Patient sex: M
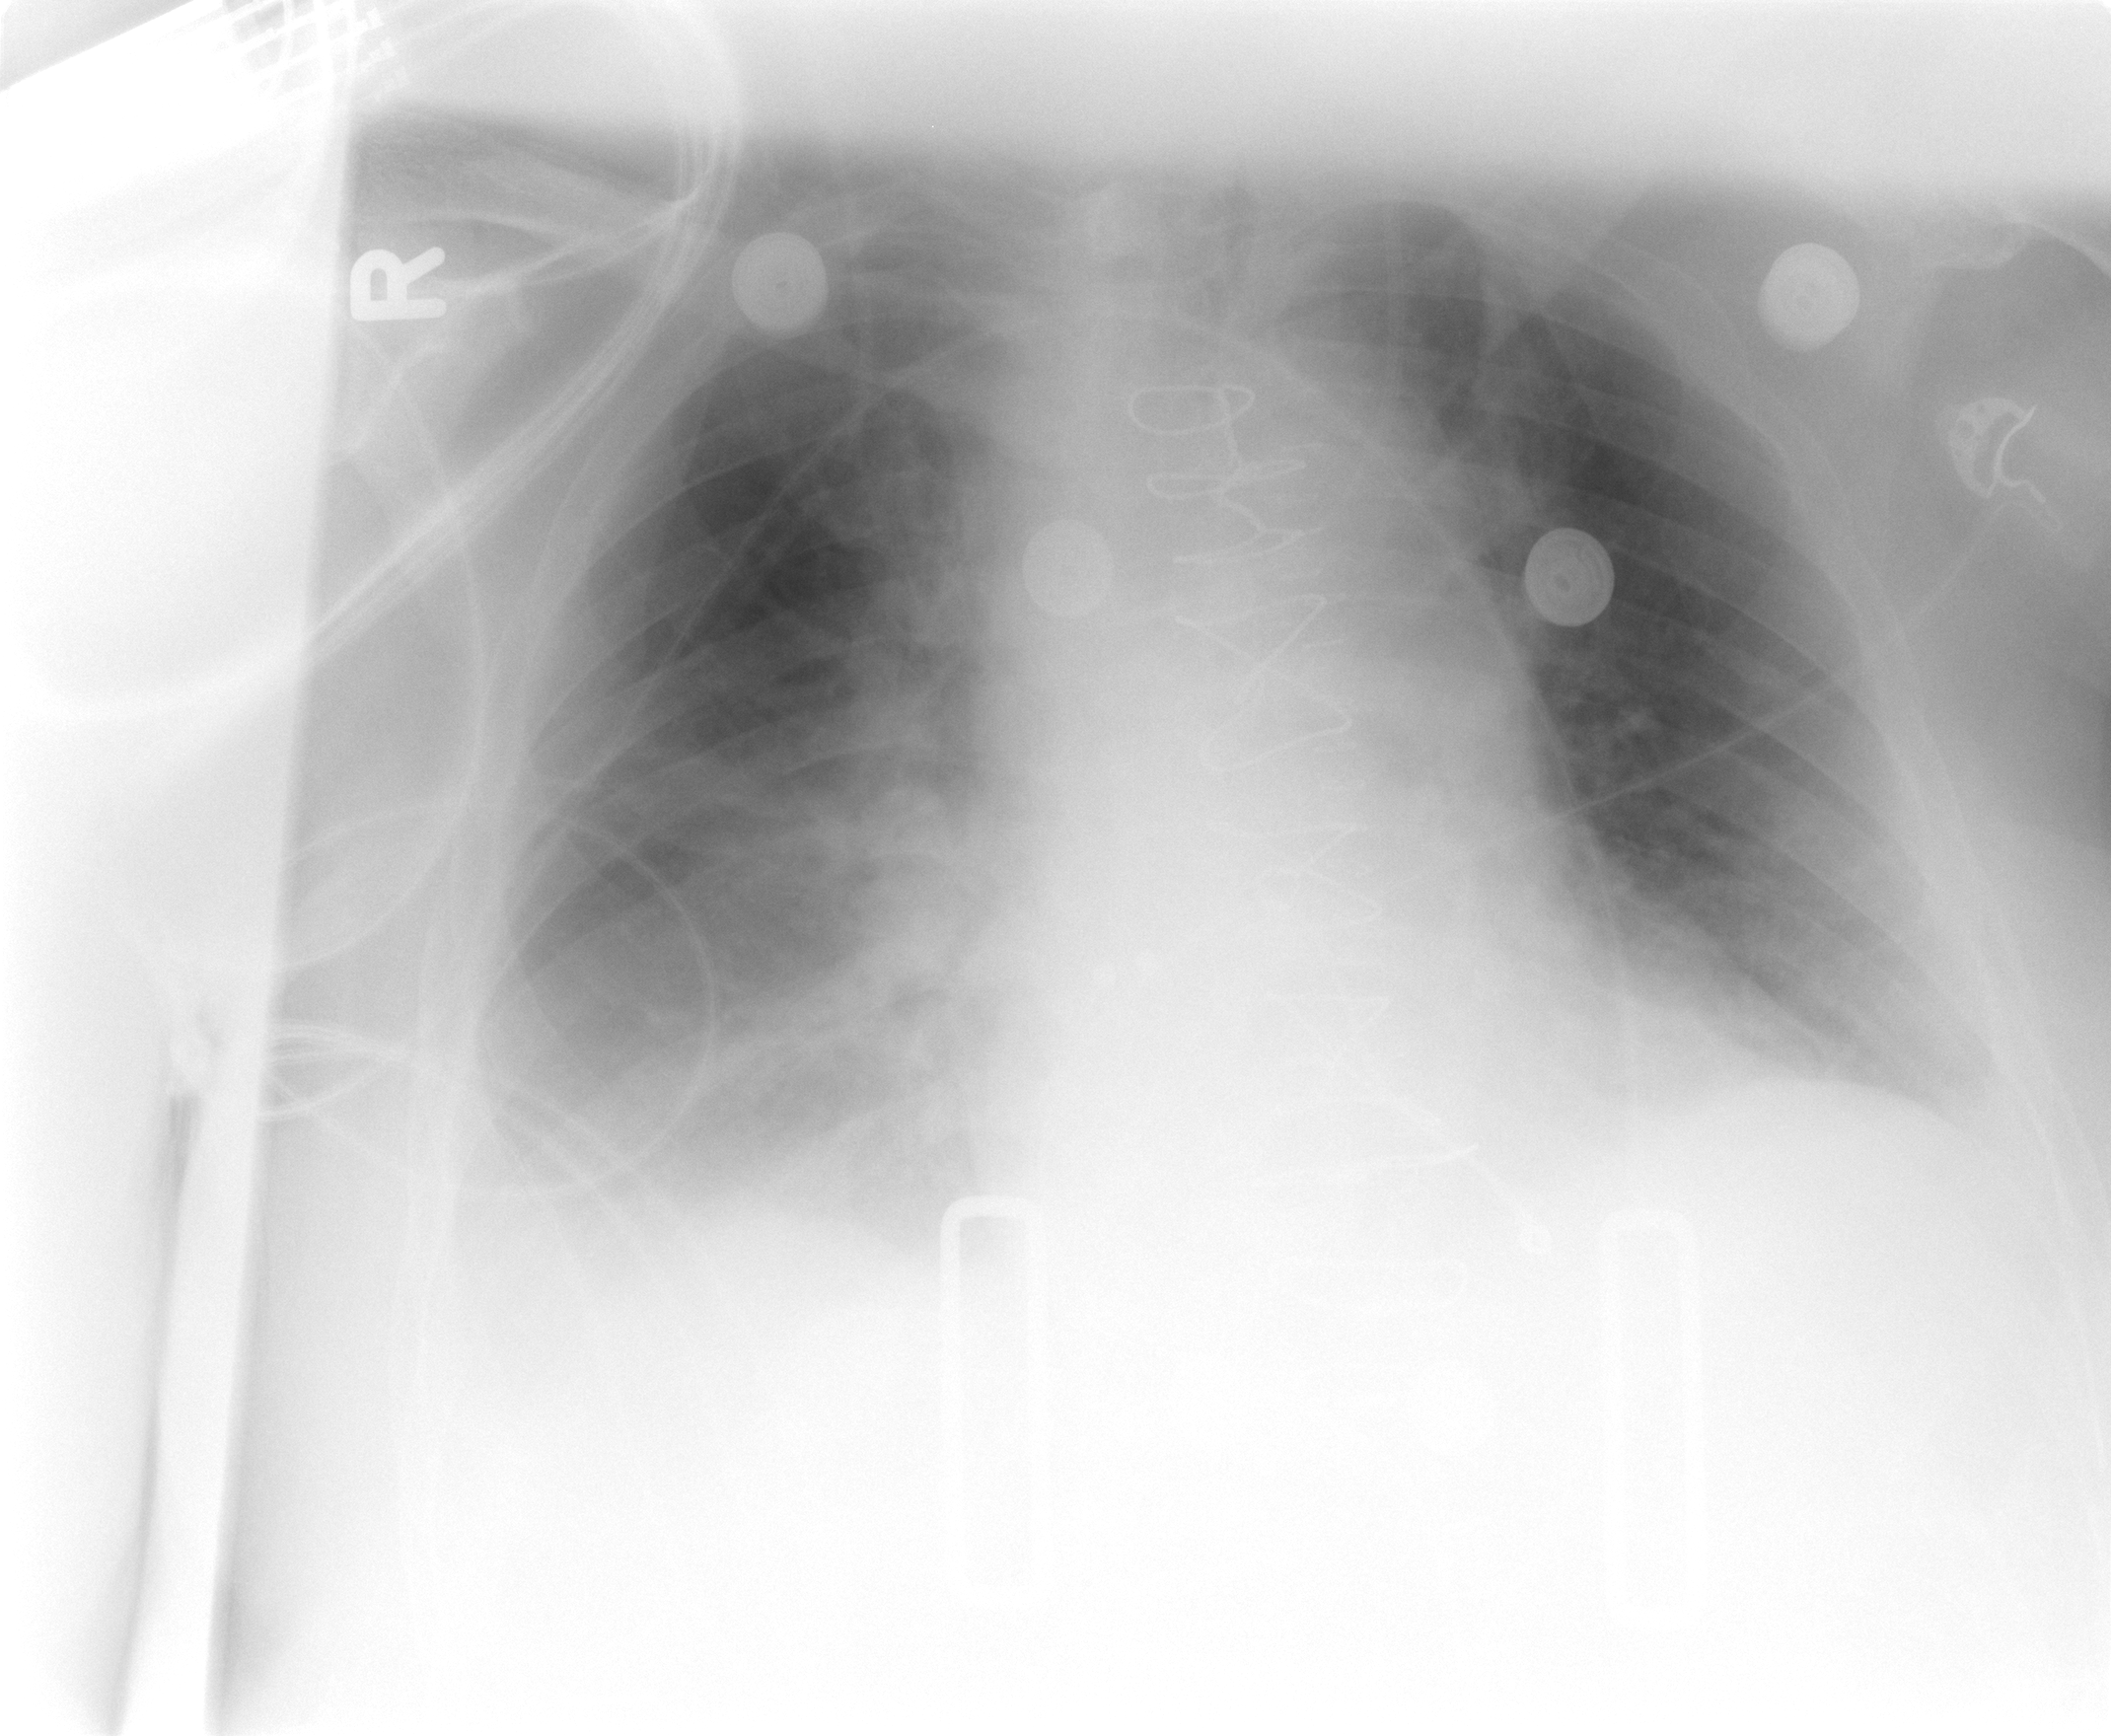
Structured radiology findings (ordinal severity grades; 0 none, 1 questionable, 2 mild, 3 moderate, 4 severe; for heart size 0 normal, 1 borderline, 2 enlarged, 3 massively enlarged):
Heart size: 0
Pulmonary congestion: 2
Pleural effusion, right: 2
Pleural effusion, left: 2
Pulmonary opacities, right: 0
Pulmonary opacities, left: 0
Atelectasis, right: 2
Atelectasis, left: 2